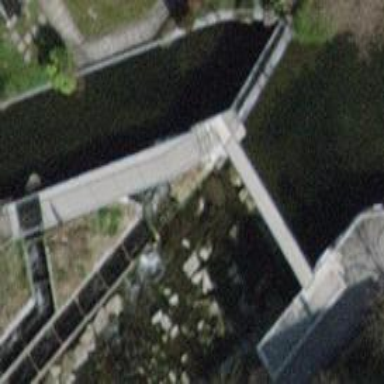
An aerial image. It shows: Concrete steps.